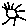
Label: sun